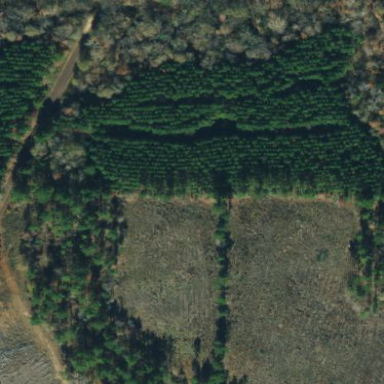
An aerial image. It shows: Forest with evergreen needle-leaved trees.